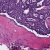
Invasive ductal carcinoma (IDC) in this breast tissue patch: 1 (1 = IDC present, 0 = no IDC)